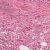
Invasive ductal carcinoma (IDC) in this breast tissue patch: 1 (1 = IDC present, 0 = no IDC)